Question: Right now i have a 'calendar' which is : <URL>, if i click on the day and there's data for this day, it lists the data for this day like that :
[
My problem is that i don't know how to go from ViewModel to code behind to tell him to switch the IsVisible value to true. I never faced this problem, usually we just send data from the UI to ViewModel.
Thanks for help.
'a date with no value''visible'
'''
<StackLayout IsVisible="false" x:Name="PlusIconStackLayout">
<ImageButton Source="iconplus.png" HeightRequest="30" WidthRequest="30"></ImageButton>
</StackLayout>
'''
'''
public ICommand DateChosen => new Command((obj) =>
{
var dateChosen = obj as DateTime?;
if (dateChosen != null)
{
tasksGroup = App.Database.GetTaskGroupByDate(dateChosen.Value).GetAwaiter().GetResult();
if (tasksGroup != null)
{
var data = App.Database.GetTaskByGroupId(TasksGroup.ID).GetAwaiter().GetResult();
TasksGroup = tasksGroup;
TasksGroup.Taches = data;
TasksGroup.ExpositionResult = Helper.CalculateExposition(TasksGroup);
ExpositionResult = TasksGroup.ExpositionResult;
Tasks = new ObservableCollection<Tasks>(data);
TasksGroup.Taches.ForEach(x =>
{
TaskDBA = x.TaskDBA;
TaskDuration = x.TaskDuration;
TaskDescription = x.TaskDescription;
});
}
else
{
Tasks = null;
TasksGroup = null;
ExpositionResult = null;
}
}
});
'''
'''
public void DateClicked(object sender, DateTime e)
{
PlusIconStackLayout.IsVisible = true;
}
'''
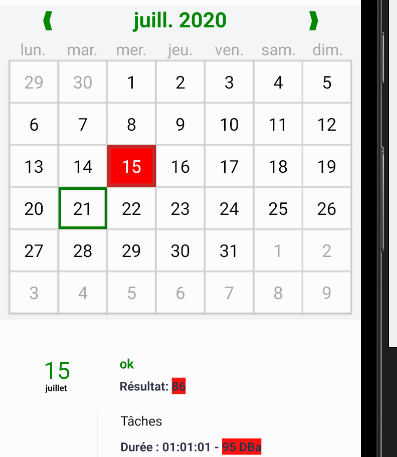
Answer: > i don't know how to go from ViewModel to code behind to tell him to
switch the IsVisible value to true.
You don't need to do this. If you want to control the value of a UI property from the ViewModel, use data binding to do it. You don't need to do anything in the code-behind
'''
<StackLayout IsVisible="{Binding SomeBoolProperty}" x:Name="PlusIconStackLayout">
<ImageButton Source="iconplus.png" HeightRequest="30" WidthRequest="30"></ImageButton>
</StackLayout>
'''
then in your VM, create a property (be sure to use INotifyPropertyChanged)
'''
public bool SomeBoolProperty { ... }
'''
and whenever you need to toggle the visibility of that UI, just set the appropriate value of the property